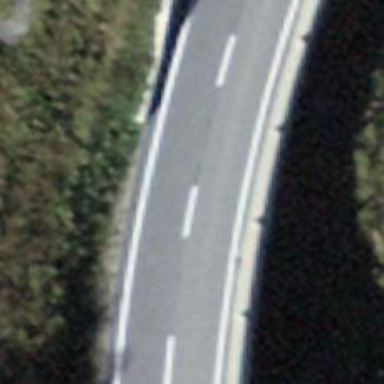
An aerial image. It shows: Asphalt road classified as primary highway.